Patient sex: M
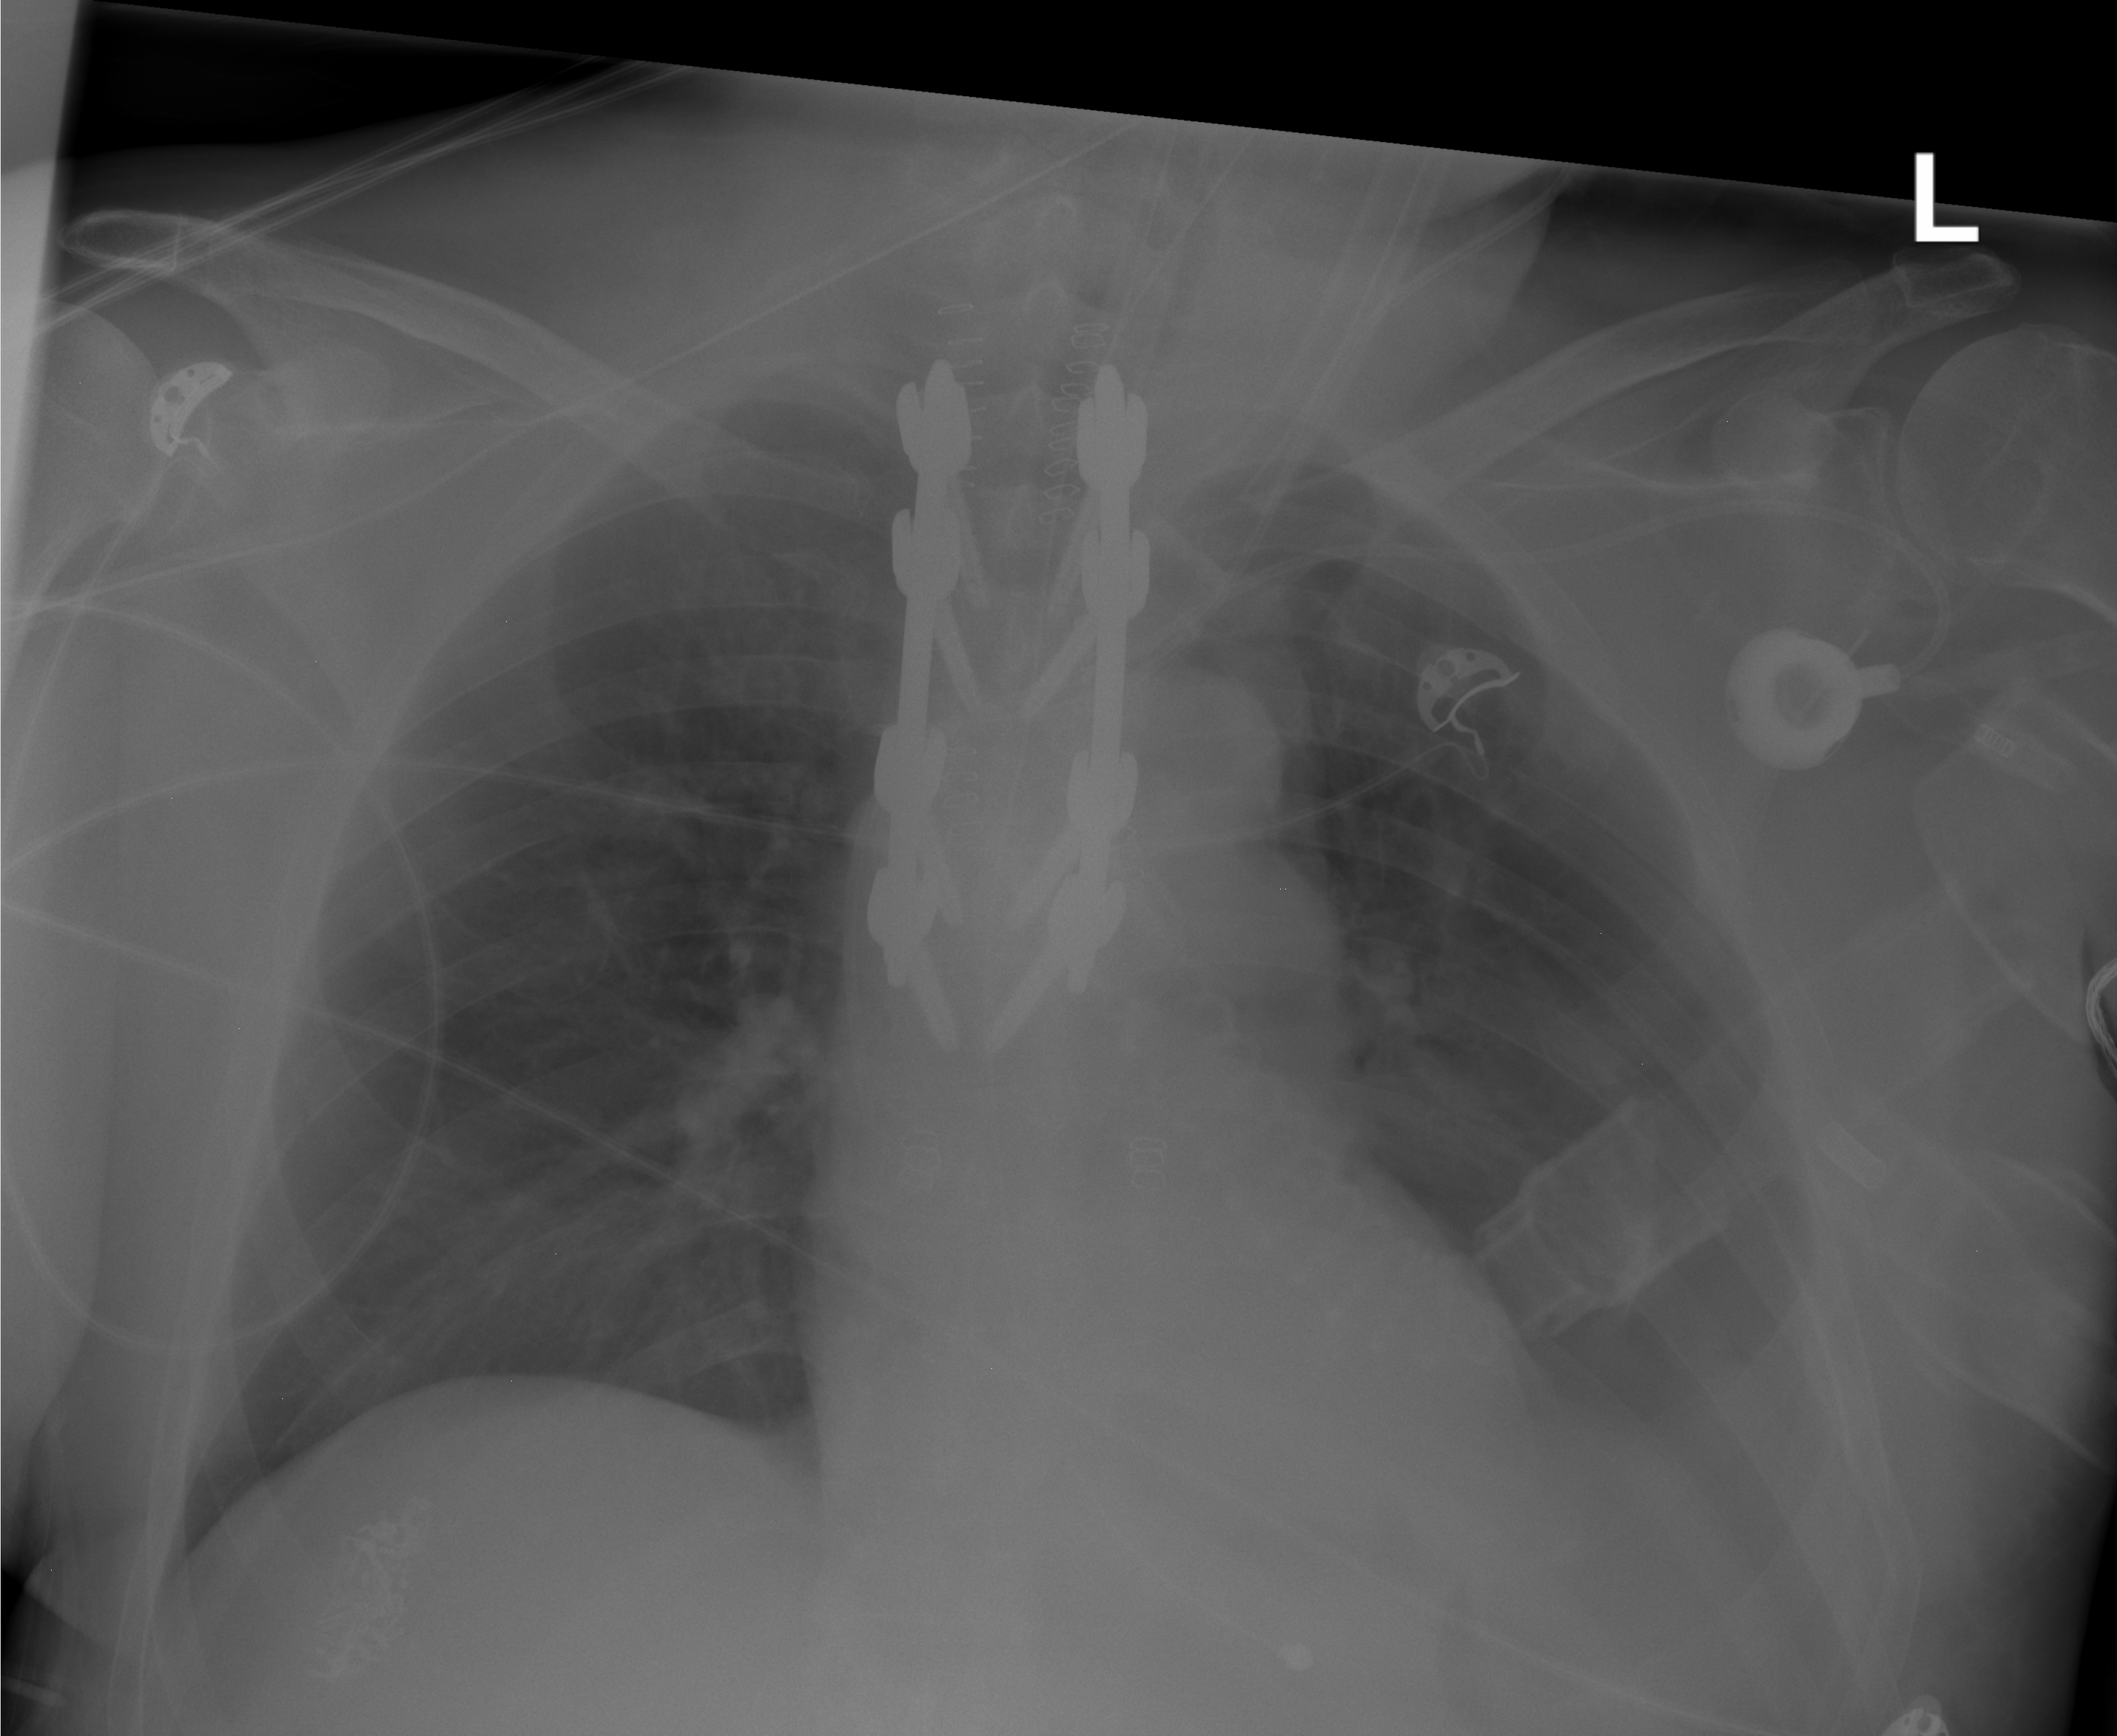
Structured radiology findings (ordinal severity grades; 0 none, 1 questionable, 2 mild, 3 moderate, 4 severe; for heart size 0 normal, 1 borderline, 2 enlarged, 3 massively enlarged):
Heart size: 2
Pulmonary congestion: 2
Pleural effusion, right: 0
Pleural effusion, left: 2
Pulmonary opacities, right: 0
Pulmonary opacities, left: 0
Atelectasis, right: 0
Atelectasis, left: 3